Field crop: maize
Growth stage: 2
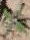
Species: atriplex